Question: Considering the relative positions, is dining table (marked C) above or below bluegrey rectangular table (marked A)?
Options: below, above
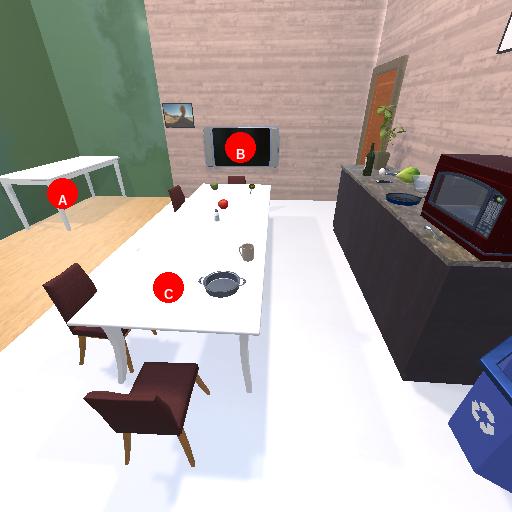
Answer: below